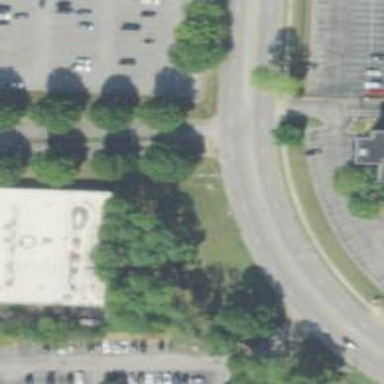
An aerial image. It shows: Tertiary road with asphalt surface and sidewalk on the left side.